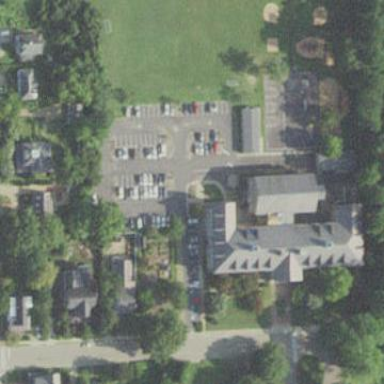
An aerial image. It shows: School building.